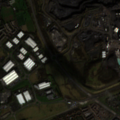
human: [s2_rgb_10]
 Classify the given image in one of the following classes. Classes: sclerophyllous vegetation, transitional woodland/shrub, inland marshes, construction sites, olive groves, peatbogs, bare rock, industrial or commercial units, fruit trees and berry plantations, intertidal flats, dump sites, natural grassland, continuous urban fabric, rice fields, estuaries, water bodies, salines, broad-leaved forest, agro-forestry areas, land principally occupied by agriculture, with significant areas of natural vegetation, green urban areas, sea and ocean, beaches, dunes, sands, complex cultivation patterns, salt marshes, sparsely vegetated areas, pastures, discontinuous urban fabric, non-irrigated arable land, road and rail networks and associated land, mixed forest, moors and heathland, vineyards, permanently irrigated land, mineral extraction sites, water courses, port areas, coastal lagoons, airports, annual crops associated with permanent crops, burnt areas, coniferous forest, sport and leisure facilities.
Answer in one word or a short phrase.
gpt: discontinuous urban fabric, industrial or commercial units, mineral extraction sites